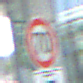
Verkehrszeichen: Geschwindigkeit70
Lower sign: HinweisDurchSinnbild6
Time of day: MorningAfternoon
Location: Outdoor (Urban)
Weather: PartlyCloudy
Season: NotSpecified
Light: Natural